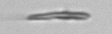
Label: fiber